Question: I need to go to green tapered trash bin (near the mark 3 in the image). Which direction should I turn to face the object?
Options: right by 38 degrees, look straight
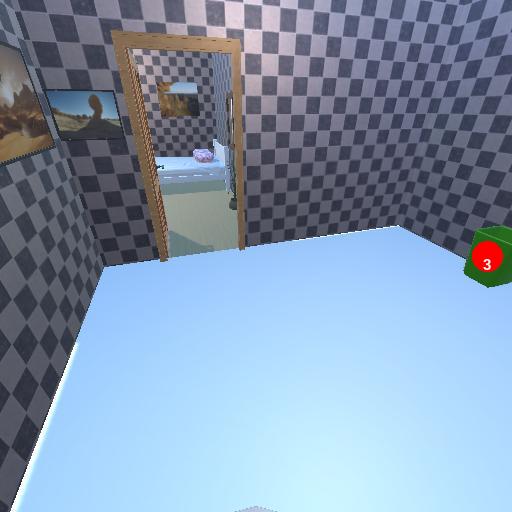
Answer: right by 38 degrees